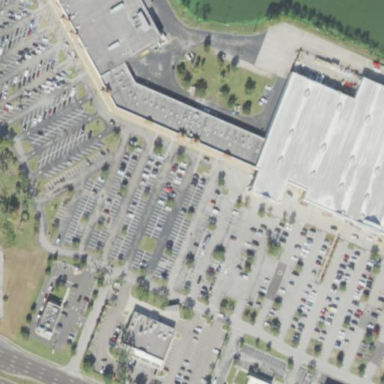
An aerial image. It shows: Retail area.